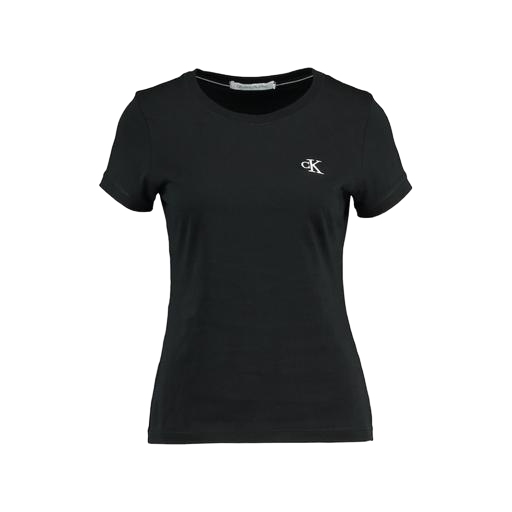
black fitted tee, black fitted t shirt, black kelly t-shirt, white background